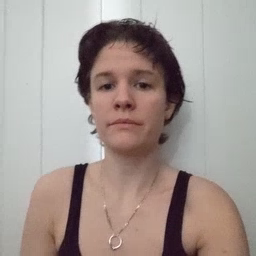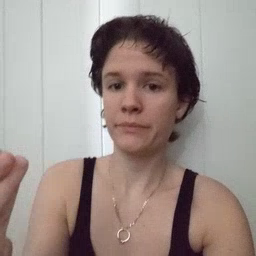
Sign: go